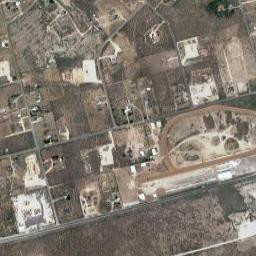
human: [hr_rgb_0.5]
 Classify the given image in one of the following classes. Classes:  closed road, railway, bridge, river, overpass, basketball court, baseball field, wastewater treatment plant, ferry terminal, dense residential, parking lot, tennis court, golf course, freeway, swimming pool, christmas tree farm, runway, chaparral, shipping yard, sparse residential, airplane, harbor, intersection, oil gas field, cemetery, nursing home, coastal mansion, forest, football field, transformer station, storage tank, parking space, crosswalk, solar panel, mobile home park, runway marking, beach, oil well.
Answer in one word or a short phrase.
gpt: oil gas field